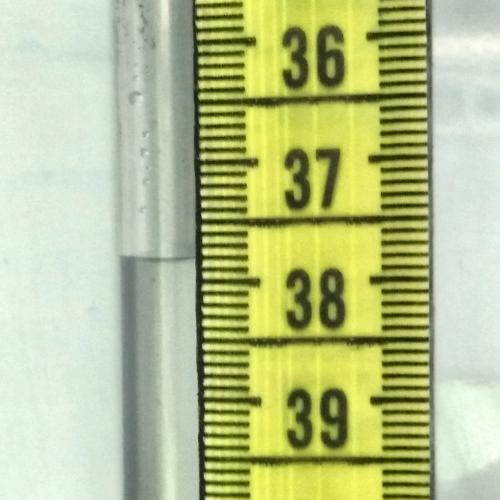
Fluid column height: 37.8 cm